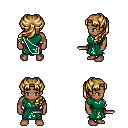
a pixel art fantasy rpg character, male body template, human, dark skin, sash dress, magenta pants, blonde princess hairstyle, dagger, four views (front, back, left, right), 2x2 character sprite sheet, small pixel art, hard edges, no anti-aliasing